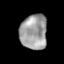
Tissue: prostate
Cell type: Myeloid cells
Senescence score: 0.2899
Nuclear area (px): 922
Mean DAPI intensity: 158.6